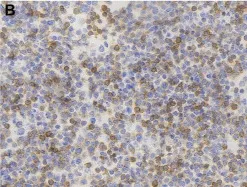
Histopathological and immunohistochemical images of PCL. Immunohistochemical staining (400x) showed tumor cells were positive for the expression of CD5.
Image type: pathology (immunostaining)